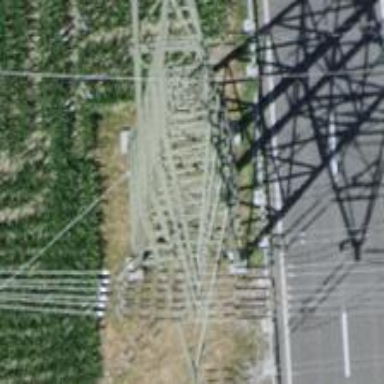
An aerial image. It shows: Power line is depicted.